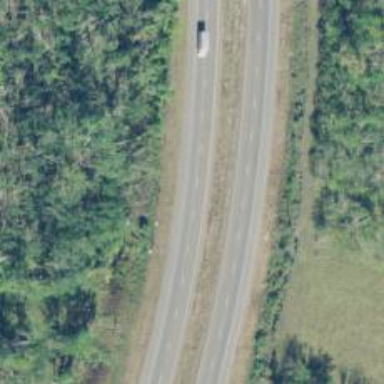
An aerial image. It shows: Trunk highway with expressway features.